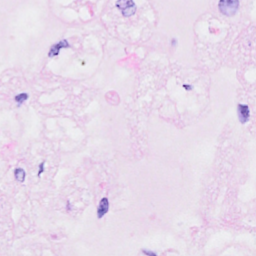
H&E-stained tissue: Breast